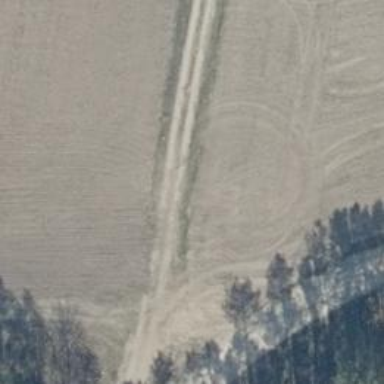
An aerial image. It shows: Gravel track of grade3 type.